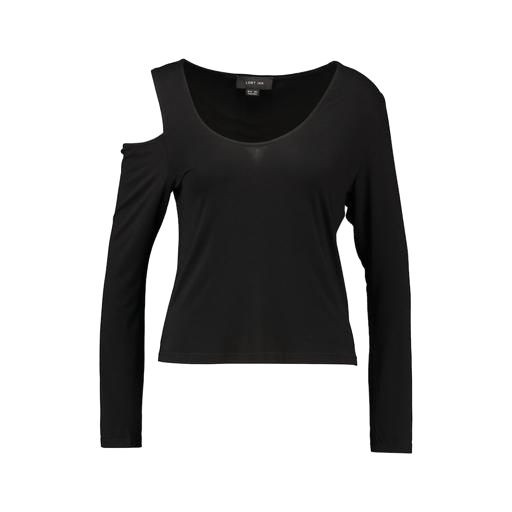
open-shoulder tee, cold shoulder t-shirt, shoulder shirt, white background